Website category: book
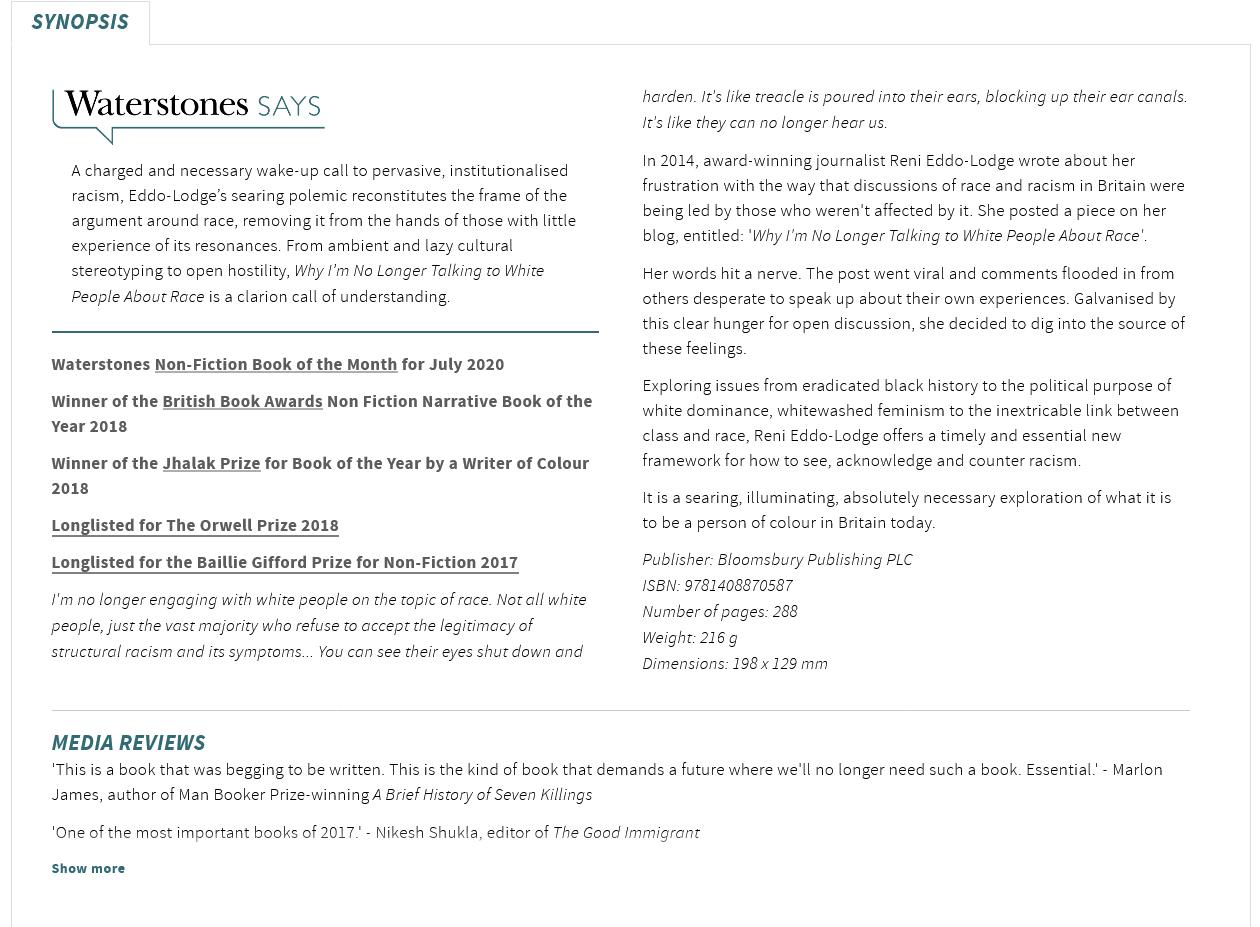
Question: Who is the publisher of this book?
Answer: Bloomsbury Publishing PLC

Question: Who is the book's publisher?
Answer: Bloomsbury Publishing PLC

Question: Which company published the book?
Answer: Bloomsbury Publishing PLC

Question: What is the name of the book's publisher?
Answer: Bloomsbury Publishing PLC

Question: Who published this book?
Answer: Bloomsbury Publishing PLC

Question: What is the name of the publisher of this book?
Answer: Bloomsbury Publishing PLC

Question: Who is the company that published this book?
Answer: Bloomsbury Publishing PLC

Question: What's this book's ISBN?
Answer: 9781408870587

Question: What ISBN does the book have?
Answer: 9781408870587

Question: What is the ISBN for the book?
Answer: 9781408870587

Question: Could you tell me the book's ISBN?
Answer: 9781408870587

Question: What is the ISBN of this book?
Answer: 9781408870587

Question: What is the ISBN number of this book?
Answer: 9781408870587

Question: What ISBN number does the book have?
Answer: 9781408870587

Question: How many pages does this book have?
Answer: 288

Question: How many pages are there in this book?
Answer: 288

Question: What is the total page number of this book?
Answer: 288

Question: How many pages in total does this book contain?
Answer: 288

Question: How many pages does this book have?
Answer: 288

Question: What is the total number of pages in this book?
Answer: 288

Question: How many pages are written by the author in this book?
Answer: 288

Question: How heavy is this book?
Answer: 216 g

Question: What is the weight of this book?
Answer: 216 g

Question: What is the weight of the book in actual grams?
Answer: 216 g

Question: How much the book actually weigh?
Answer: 216 g

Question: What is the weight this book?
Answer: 216 g

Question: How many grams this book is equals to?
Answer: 216 g

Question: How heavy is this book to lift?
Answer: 216 g

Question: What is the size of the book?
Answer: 198 x 129 mm

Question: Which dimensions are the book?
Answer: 198 x 129 mm

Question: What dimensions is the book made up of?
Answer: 198 x 129 mm

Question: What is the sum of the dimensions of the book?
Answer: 198 x 129 mm

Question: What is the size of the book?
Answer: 198 x 129 mm

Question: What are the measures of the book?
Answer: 198 x 129 mm

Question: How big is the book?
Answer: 198 x 129 mm